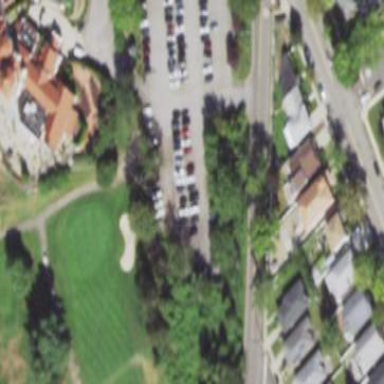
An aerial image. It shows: Parking area.